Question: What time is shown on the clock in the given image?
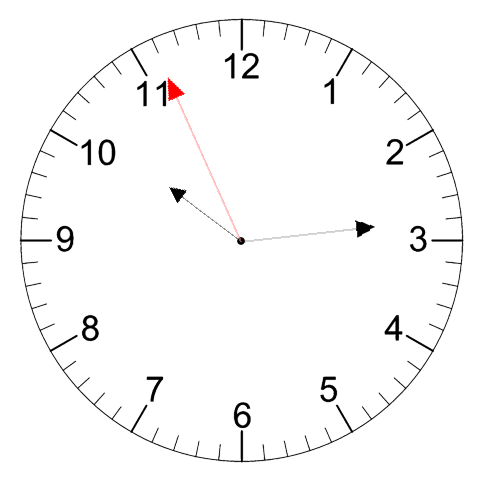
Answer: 10:13:56